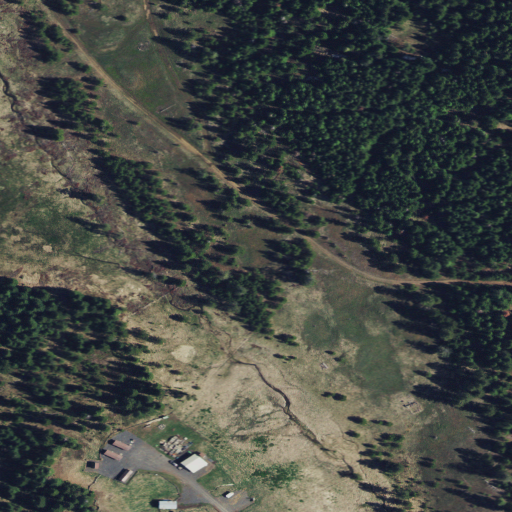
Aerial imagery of plain(s) in Idaho named Benton Meadows containing evergreen forest, grassland, herbaceous wetlands, shrub, and open development